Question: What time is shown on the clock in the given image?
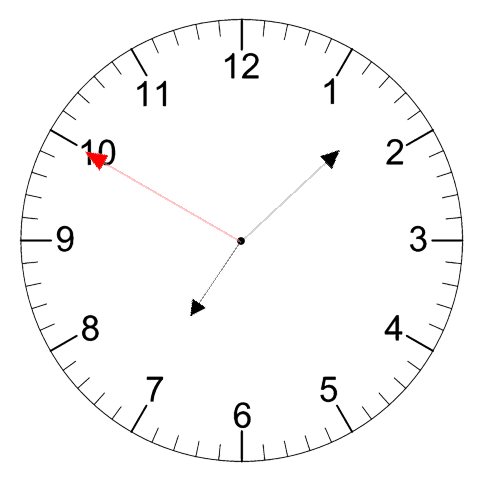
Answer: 07:07:50